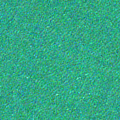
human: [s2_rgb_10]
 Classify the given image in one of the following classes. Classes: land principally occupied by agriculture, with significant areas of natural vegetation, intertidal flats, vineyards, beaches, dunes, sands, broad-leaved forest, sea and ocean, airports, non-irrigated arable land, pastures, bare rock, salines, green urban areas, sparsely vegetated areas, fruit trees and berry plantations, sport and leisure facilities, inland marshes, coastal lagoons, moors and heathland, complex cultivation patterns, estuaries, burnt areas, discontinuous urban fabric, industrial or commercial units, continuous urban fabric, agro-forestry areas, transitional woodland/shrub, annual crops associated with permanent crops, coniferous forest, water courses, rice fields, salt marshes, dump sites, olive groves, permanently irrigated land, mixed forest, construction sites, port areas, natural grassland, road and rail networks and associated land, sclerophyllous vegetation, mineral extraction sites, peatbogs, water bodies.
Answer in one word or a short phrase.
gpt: sea and ocean